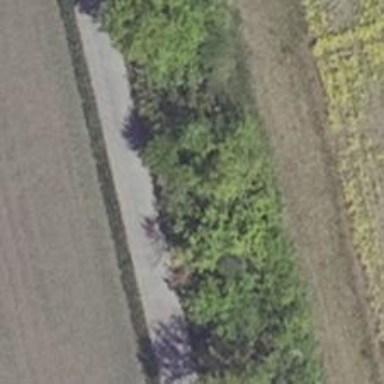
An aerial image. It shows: Row of deciduous broadleaved trees.